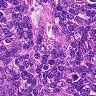
Metastatic tissue present: no